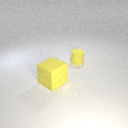
large yellow rubber cube to the left of small yellow rubber cylinder